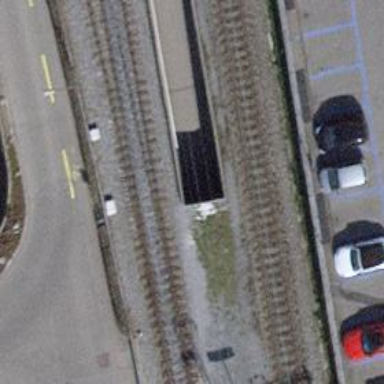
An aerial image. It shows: Footway on asphalt surface passing through tunnel.